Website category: sports
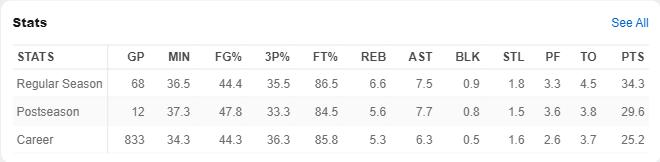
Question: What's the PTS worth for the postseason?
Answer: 29.6

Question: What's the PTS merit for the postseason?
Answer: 29.6

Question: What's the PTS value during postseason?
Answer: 29.6

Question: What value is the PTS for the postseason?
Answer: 29.6